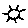
Label: sun